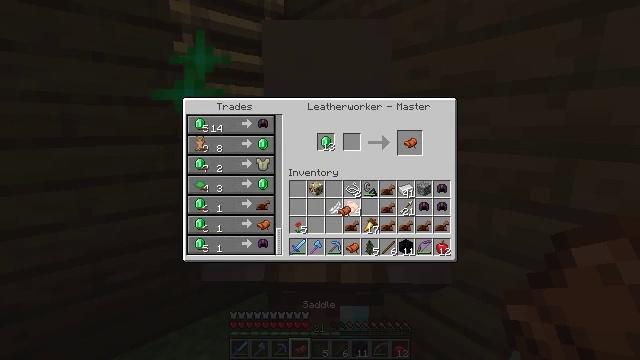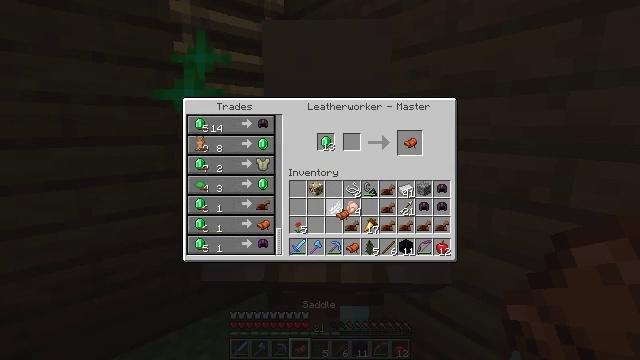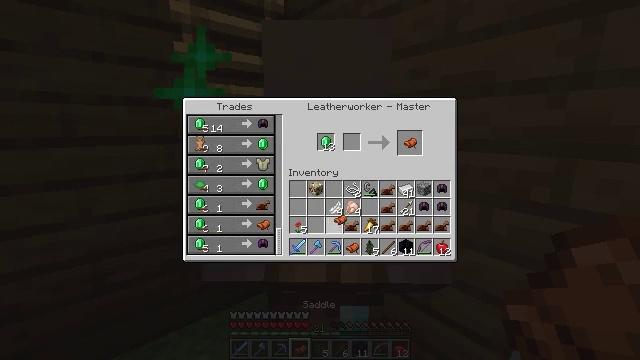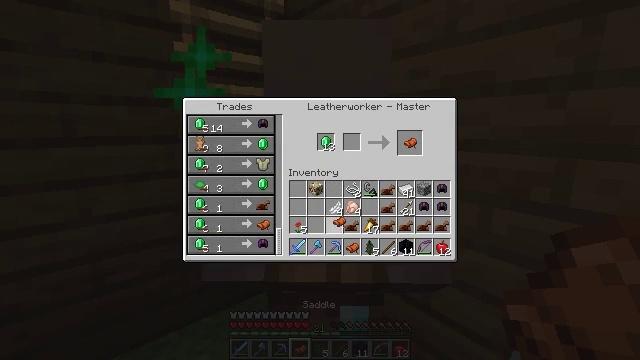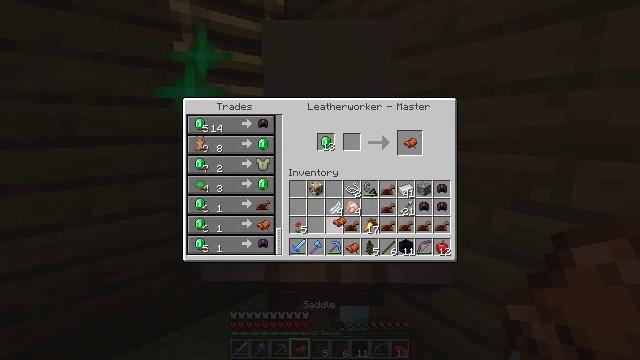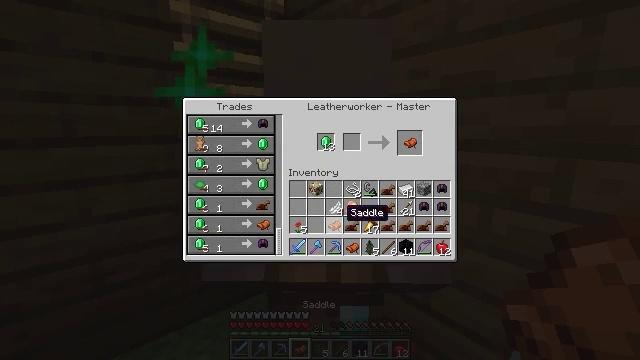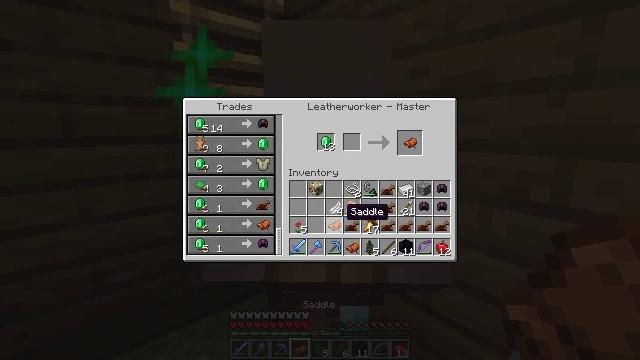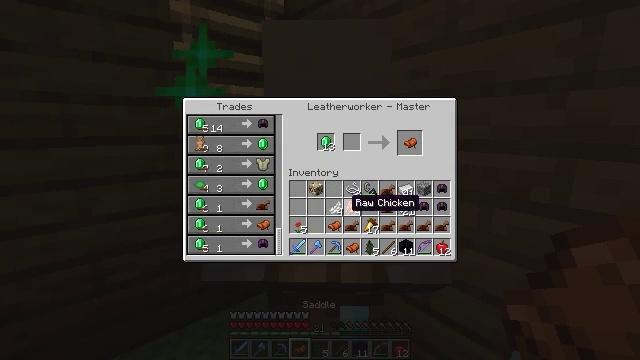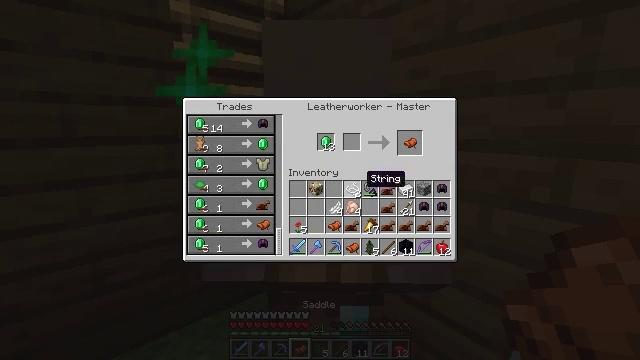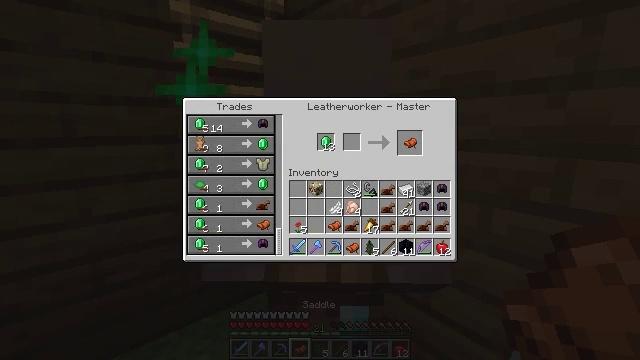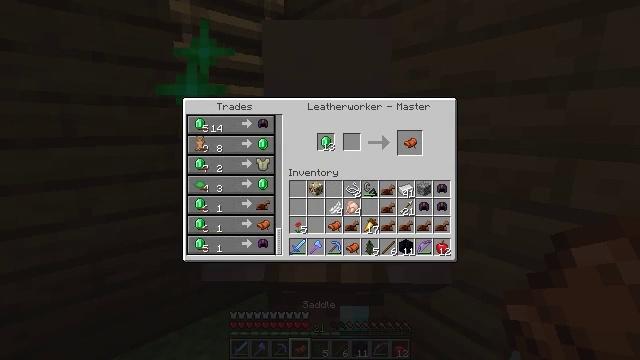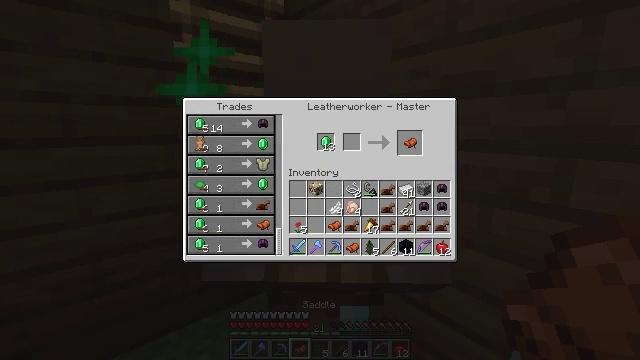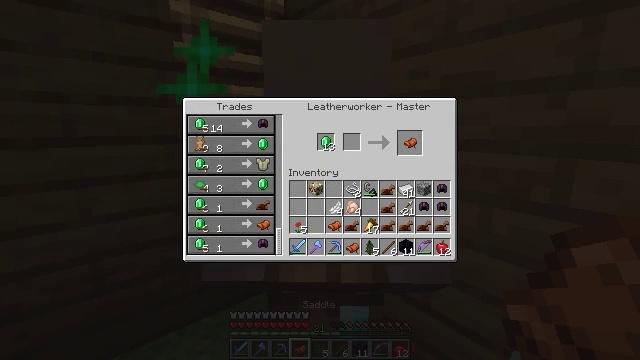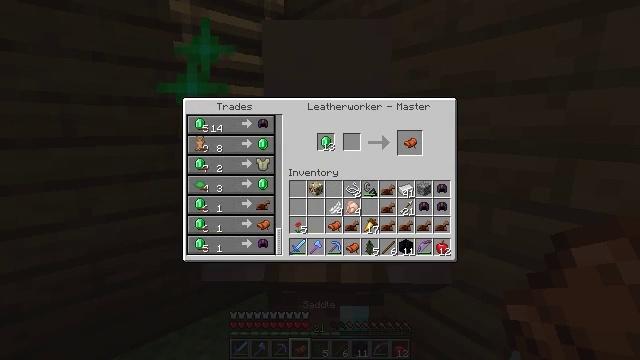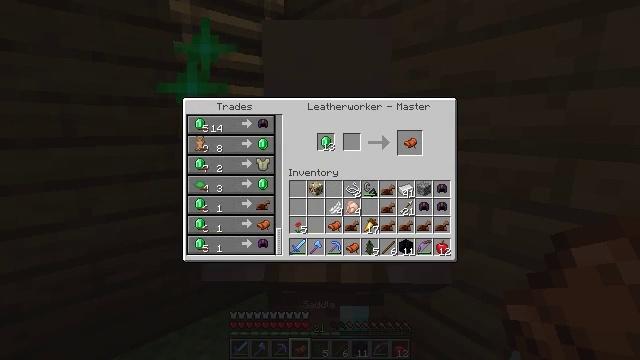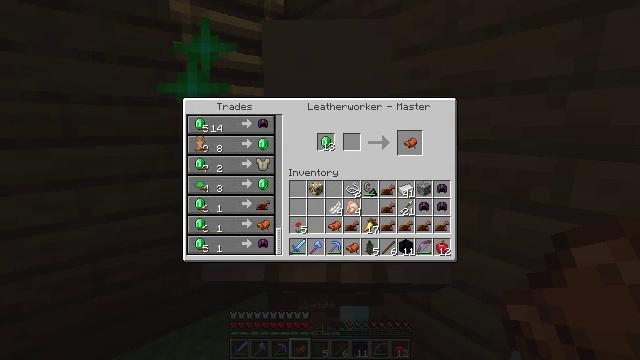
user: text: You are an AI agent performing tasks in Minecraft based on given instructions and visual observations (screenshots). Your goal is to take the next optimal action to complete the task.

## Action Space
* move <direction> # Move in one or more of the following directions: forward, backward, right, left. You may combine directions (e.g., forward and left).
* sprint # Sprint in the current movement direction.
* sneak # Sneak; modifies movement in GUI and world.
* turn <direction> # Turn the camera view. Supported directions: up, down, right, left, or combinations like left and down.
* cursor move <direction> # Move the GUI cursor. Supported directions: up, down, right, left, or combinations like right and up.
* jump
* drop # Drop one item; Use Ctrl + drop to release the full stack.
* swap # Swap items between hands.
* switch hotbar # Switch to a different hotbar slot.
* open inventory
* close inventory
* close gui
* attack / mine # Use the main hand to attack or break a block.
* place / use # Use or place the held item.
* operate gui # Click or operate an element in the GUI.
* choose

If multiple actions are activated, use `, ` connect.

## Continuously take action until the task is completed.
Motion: motion action
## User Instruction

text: Make sure to use the crafting table to get a saddle.
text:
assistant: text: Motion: no_op
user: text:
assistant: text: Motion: operate gui
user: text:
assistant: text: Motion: operate gui
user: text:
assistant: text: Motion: operate gui
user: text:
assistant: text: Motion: no_op
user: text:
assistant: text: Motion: no_op
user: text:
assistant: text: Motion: cursor move up
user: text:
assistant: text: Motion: cursor move right and up
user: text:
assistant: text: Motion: cursor move right and up
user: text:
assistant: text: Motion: cursor move right and up
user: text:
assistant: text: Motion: cursor move right
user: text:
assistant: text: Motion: cursor move right
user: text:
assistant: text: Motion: no_op
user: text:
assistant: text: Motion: operate gui
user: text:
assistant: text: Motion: operate gui
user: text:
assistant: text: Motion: no_op
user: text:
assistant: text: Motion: cursor move up
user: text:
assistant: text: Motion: no_op
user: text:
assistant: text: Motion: operate gui
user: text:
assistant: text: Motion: operate gui
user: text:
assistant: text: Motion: cursor move left and down
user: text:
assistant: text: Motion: cursor move left and down
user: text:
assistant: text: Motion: cursor move left and down
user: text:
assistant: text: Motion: no_op
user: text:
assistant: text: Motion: cursor move down
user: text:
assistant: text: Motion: no_op
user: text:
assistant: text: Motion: no_op
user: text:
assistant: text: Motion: no_op
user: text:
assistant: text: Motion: no_op
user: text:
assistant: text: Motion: no_op